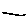
Label: line